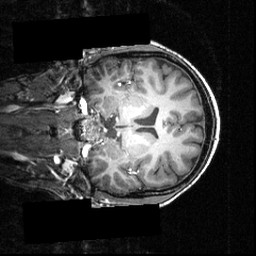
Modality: T1w
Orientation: coronal
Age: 23
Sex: male
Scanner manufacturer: siemens
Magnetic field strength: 3.951 T
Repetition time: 1.5 s
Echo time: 0.00335 s